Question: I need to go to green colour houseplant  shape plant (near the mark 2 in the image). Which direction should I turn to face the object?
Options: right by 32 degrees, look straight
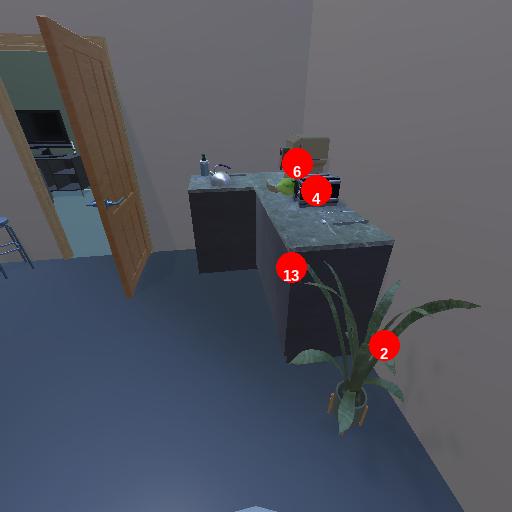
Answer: right by 32 degrees